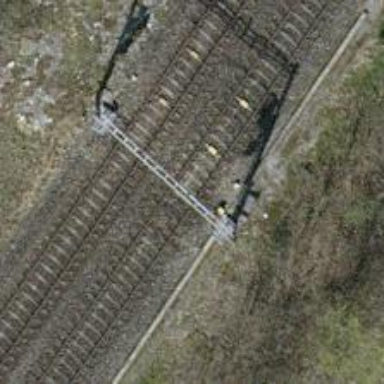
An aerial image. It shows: Railway signal.